Chest X-ray. View position: PA
Patient age: 61
Patient sex: F
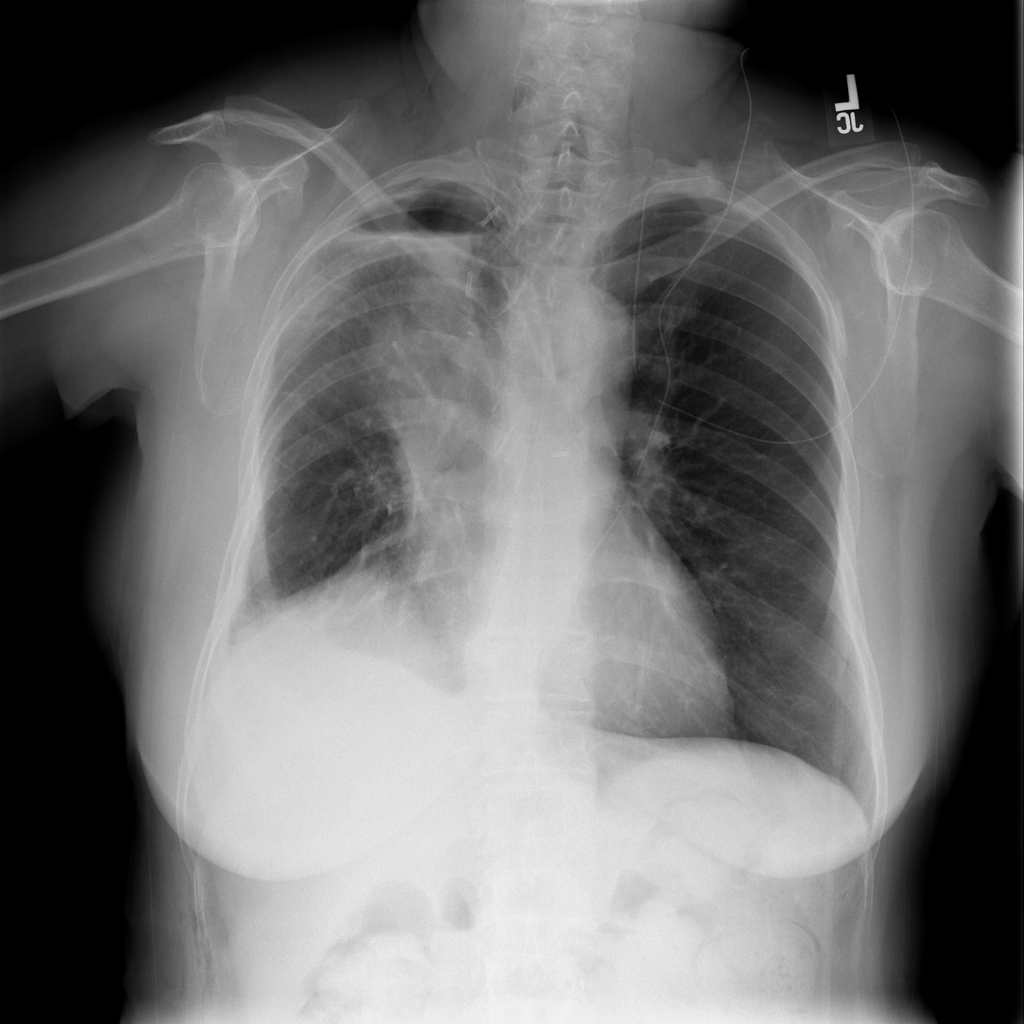
Finding: Pneumothorax